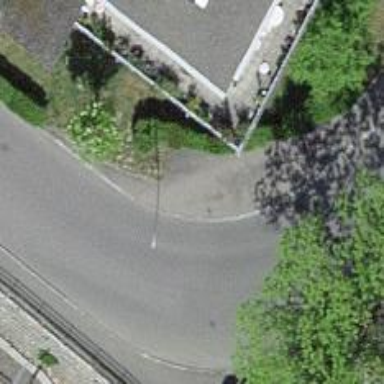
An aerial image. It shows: Kerb barrier.